Question: Why the 'TextView' and 'Button' aren't aligned? They should since they have same height and there is no gravity enforced. I tried to fix with gravity but didn't work. Is it a bug?
'''
<?xml version="1.0" encoding="utf-8"?>
<LinearLayout xmlns:android="http://schemas.android.com/apk/res/android"
android:layout_width="fill_parent"
android:layout_height="wrap_content"
android:orientation="horizontal">
<TextView
android:id="@+id/tv1"
android:layout_width="70sp"
android:layout_height="wrap_content"
android:text="My test test test test test test test test test test"
android:textSize="10sp" />
<Button
android:id="@+id/btn1"
android:layout_width="90sp"
android:layout_height="wrap_content"
android:text="My Button 1 Button Button"
android:textSize="10sp" />
<Button
android:id="@+id/btn2"
android:layout_width="90sp"
android:layout_height="wrap_content"
android:text="My Button 2 Button Button"
android:textSize="10sp" />
<Button
android:id="@+id/btn3"
android:layout_width="70sp"
android:layout_height="wrap_content"
android:text="Info"
android:textSize="10sp" />
</LinearLayout>
'''

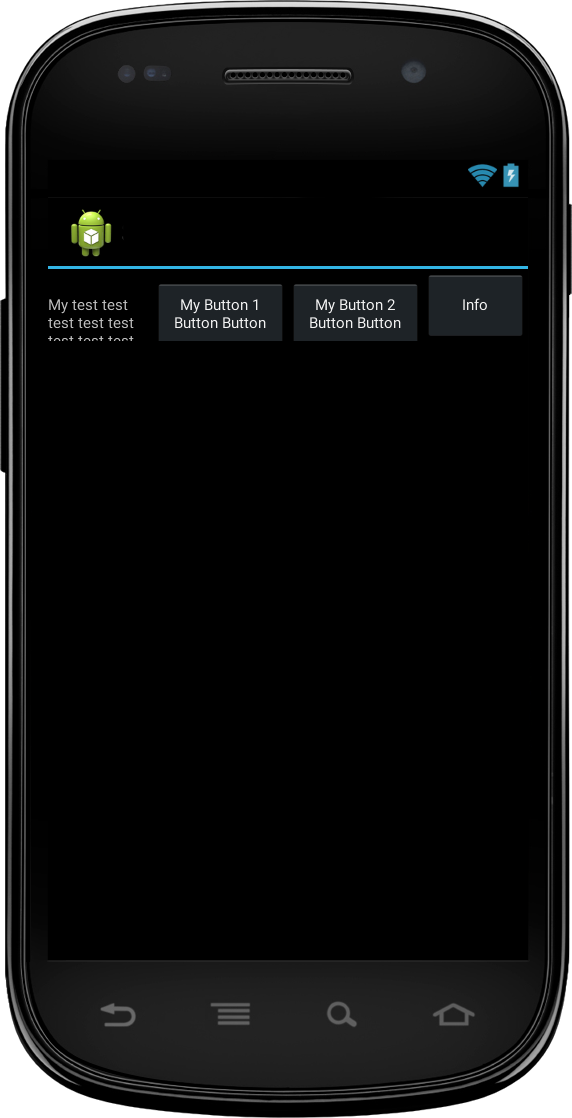
Answer: '''
android:baselineAligned="false"
'''